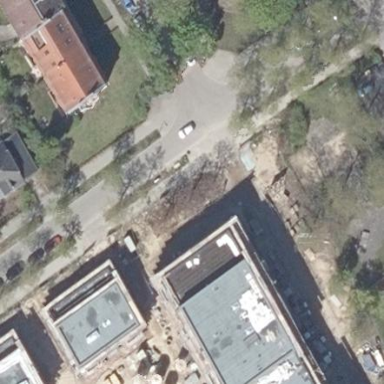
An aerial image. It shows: Kindergarten.